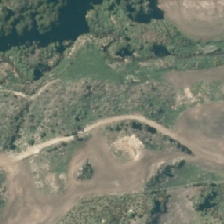
Land cover: low_producing_grassland